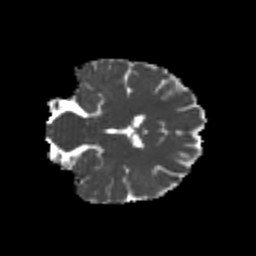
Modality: MD
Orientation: coronal
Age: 23
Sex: male
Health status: healthy
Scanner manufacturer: philips
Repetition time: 7.393 s
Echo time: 0.08599 s